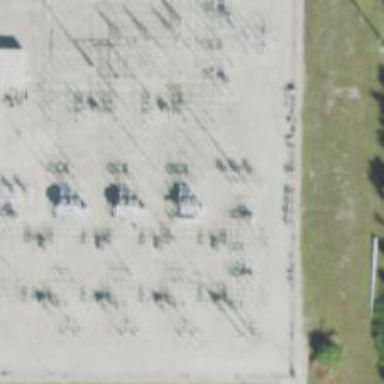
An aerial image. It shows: Switch used for power control.